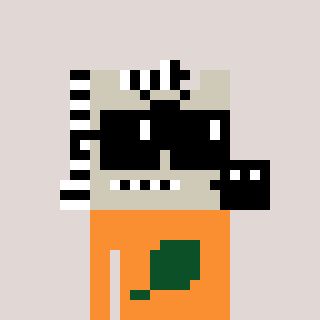
a pixel art character with square black sunglasses, a zebra-shaped head and a orange-colored body on a warm background